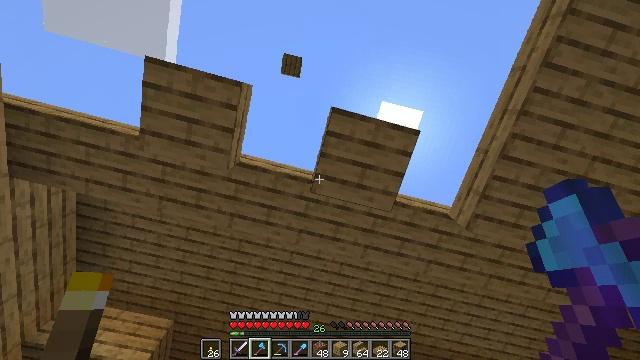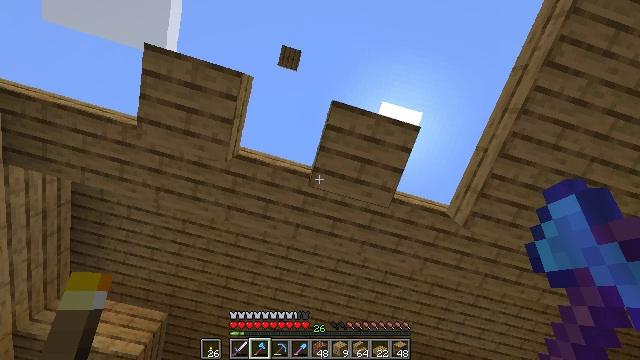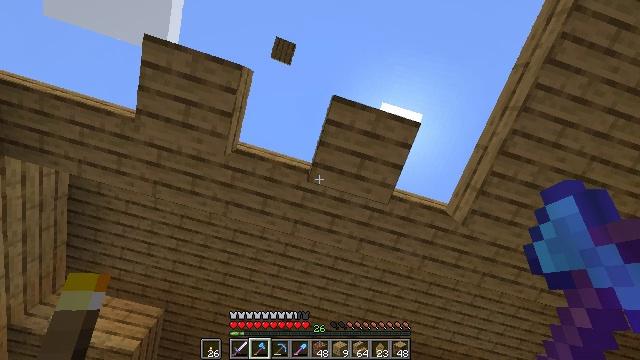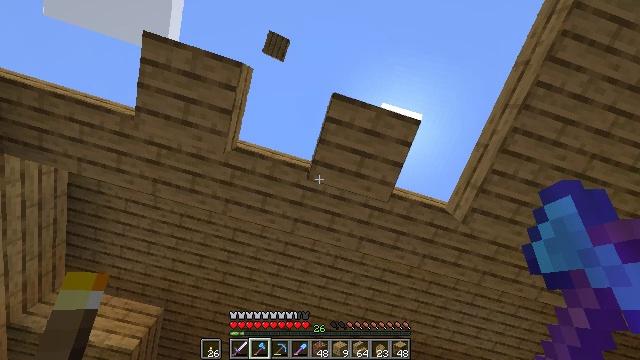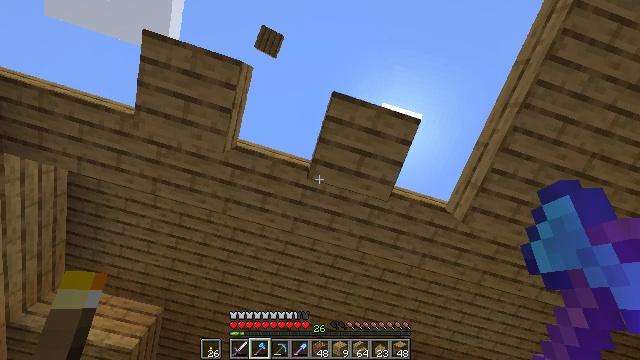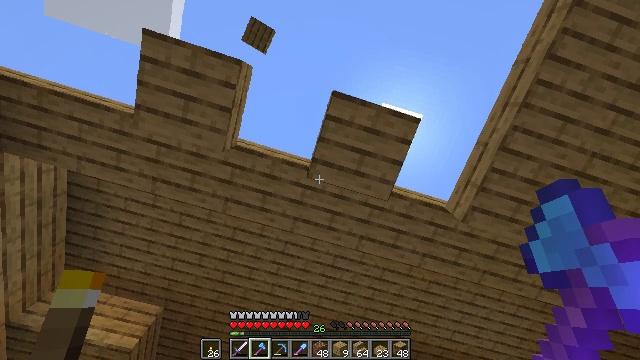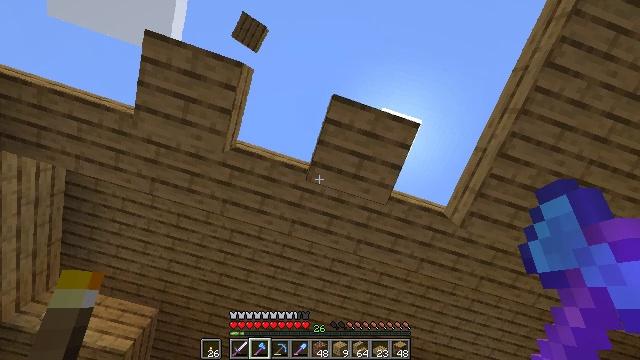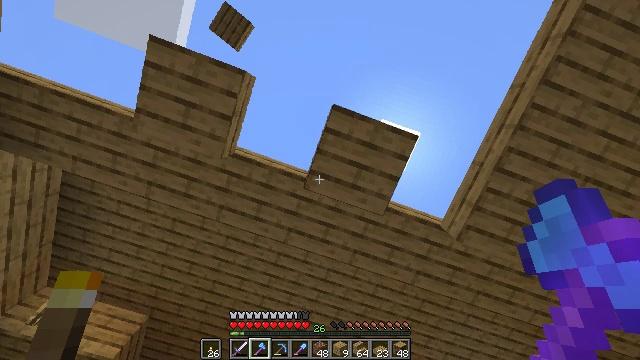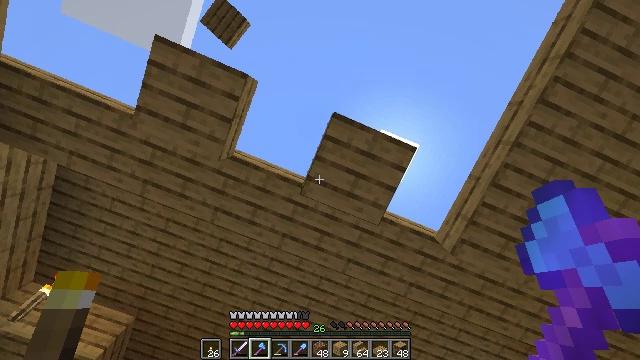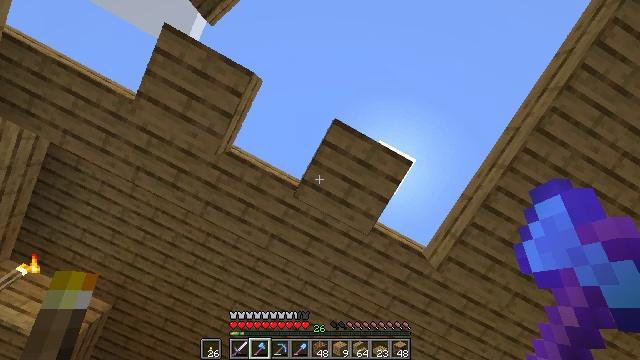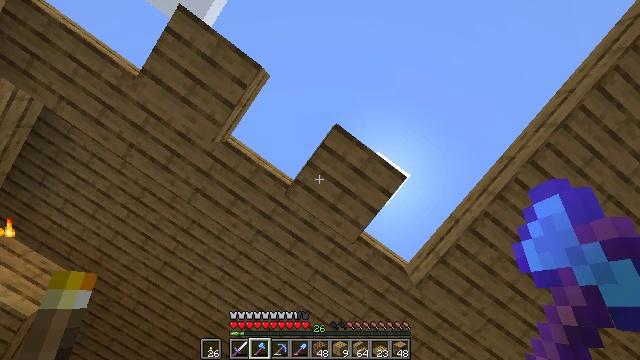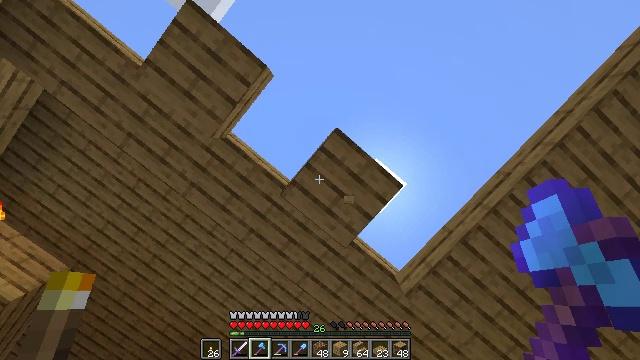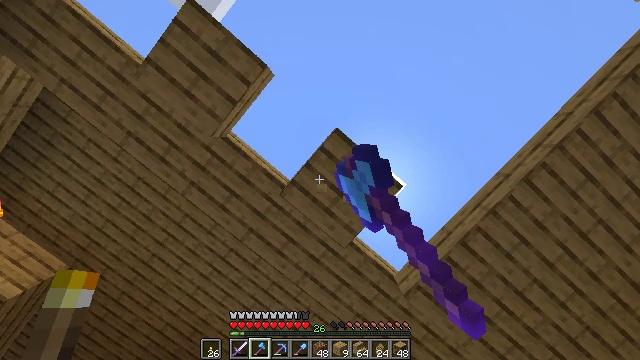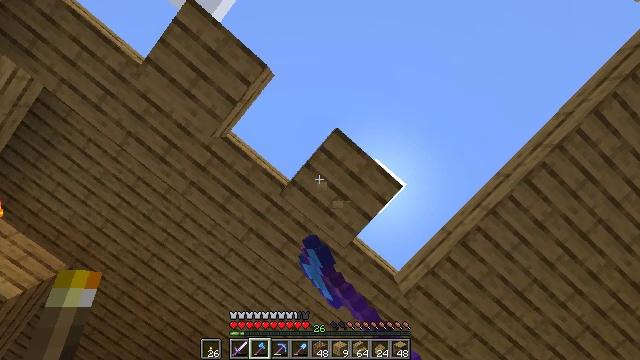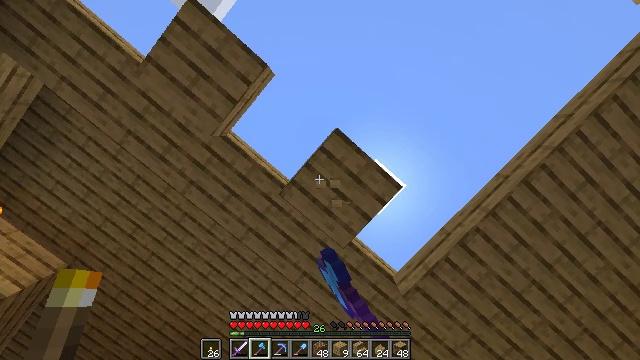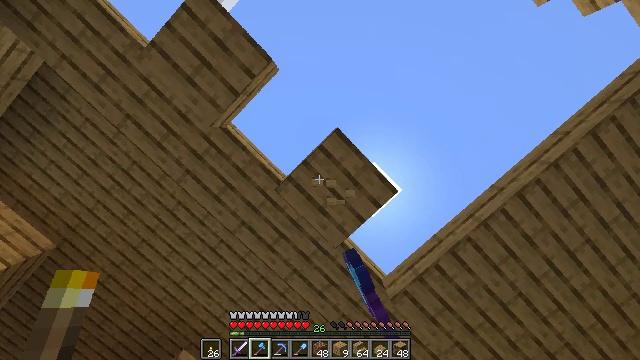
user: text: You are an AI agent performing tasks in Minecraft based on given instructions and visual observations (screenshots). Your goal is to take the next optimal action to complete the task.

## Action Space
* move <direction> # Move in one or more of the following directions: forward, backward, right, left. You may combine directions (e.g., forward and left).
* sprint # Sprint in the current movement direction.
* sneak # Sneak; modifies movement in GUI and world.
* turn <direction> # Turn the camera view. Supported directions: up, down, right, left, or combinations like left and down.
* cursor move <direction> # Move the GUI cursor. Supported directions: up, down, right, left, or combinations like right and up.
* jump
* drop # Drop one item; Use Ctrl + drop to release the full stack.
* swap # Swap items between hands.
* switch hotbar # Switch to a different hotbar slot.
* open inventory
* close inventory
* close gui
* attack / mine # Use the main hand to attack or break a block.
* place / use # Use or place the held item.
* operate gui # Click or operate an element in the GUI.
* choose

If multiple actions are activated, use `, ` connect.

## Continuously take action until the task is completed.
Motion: motion action
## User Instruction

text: Dig up the oak slab used in construction.
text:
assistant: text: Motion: turn right
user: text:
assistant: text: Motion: no_op
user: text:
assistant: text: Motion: no_op
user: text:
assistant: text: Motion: no_op
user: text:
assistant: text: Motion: no_op
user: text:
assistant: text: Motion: no_op
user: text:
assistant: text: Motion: turn right and up
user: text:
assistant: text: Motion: turn right and up
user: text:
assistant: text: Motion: turn right and up
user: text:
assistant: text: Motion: turn right
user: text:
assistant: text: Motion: turn right, attack / mine
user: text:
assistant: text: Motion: attack / mine
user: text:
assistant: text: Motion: attack / mine
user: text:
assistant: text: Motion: attack / mine
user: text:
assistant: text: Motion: turn right, attack / mine
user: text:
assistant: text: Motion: turn right, attack / mine
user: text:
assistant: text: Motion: turn right, attack / mine
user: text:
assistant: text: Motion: turn right, attack / mine
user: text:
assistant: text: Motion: turn right, attack / mine
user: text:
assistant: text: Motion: attack / mine
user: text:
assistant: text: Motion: attack / mine
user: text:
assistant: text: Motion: attack / mine
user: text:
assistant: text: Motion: attack / mine
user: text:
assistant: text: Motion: attack / mine
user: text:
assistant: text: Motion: attack / mine
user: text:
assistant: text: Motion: attack / mine
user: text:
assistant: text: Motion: attack / mine
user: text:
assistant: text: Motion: attack / mine
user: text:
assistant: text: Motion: attack / mine
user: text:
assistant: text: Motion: turn left, attack / mine